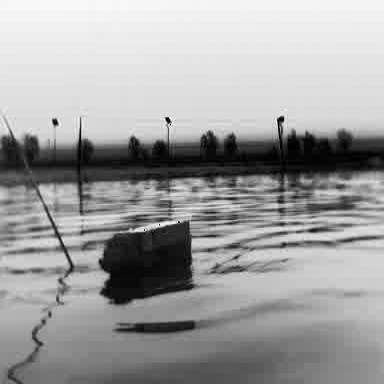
There is a fishing_boat in the infrared image.